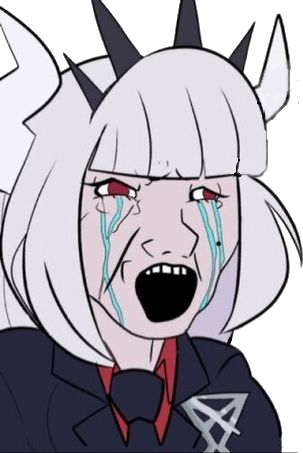
Label: 5_Crying_Wojak